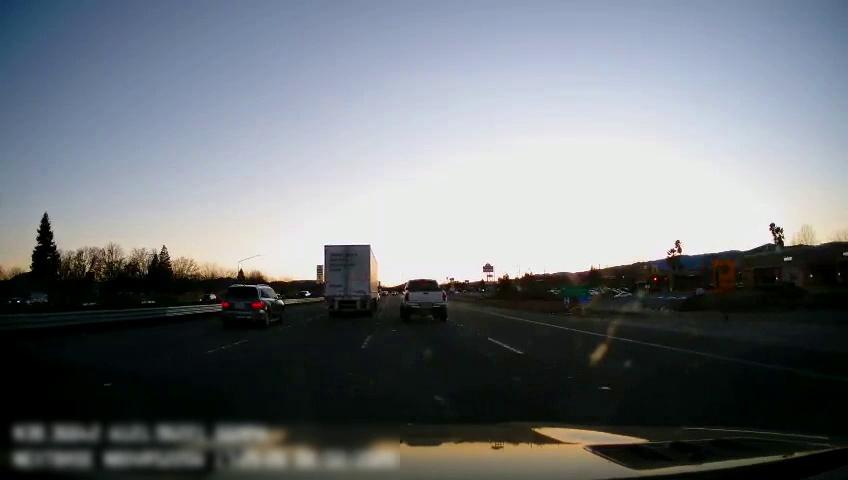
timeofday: Dusk/Dawn/Twilight
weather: Cloudy
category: Drivable Space
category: Vehicles | SUV
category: Vehicles | SUV
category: Vehicles | Truck
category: Vehicles | SUV
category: Vehicles | Truck
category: Vehicles | Car
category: Vehicles | Truck
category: Lanes | Current Lane
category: Lanes | Current Lane
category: Lanes | Alternate Lane
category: Lanes | Alternate Lane